Question: I have install Varnish 4.0.1 on Centos along with Apache 2.4.6. The problem is why I can't access the website. Have a look at the 'netstat' below

What else to check to make it run as usual. Here is more config from 'httpd.conf'
'''
#
# Listen: Allows you to bind Apache to specific IP addresses and/or
# ports, instead of the default. See also the <VirtualHost>
# directive.
#
# Change this to Listen on specific IP addresses as shown below to
# prevent Apache from glomming onto all bound IP addresses.
#
#Listen 12.34.56.78:80
Listen 127.0.0.1:8080
#
# ServerName gives the name and port that the server uses to identify itself.
# This can often be determined automatically, but we recommend you specify
# it explicitly to prevent problems during startup.
#
# If your host doesn't have a registered DNS name, enter its IP address here.
#
ServerName example.my:8080
'''
I follow a step-by-step from this <URL> modify the 'SELinux' but i have undo to previous value which is 'disabled'
'''
# This file controls the state of SELinux on the system.
# SELINUX= can take one of these three values:
# enforcing - SELinux security policy is enforced.
# permissive - SELinux prints warnings instead of enforcing.
# disabled - No SELinux policy is loaded.
SELINUX=disabled
# SELINUXTYPE= can take one of these two values:
# targeted - Targeted processes are protected,
# minimum - Modification of targeted policy. Only selected processes are protected.
# mls - Multi Level Security protection.
SELINUXTYPE=targeted
'''
and the tutorial also make me to modify the iptables, and same above i have it revert to original
'''
# sample configuration for iptables service
# you can edit this manually or use system-config-firewall
# please do not ask us to add additional ports/services to this default configuration
*filter
:INPUT ACCEPT [0:0]
:FORWARD ACCEPT [0:0]
:OUTPUT ACCEPT [0:0]
-A INPUT -m state --state RELATED,ESTABLISHED -j ACCEPT
-A INPUT -p icmp -j ACCEPT
-A INPUT -i lo -j ACCEPT
-A INPUT -p tcp -m state --state NEW -m tcp --dport 22 -j ACCEPT
-A INPUT -j REJECT --reject-with icmp-host-prohibited
-A FORWARD -j REJECT --reject-with icmp-host-prohibited
COMMIT
'''
and here is my 'default.vcl'
'''
# Default backend definition. Set this to point to your content server.
backend default {
.host = "127.0.0.1";
.port = "8080";
.max_connections = 15;
.connect_timeout = 4.0s;
.first_byte_timeout = 600s;
.between_bytes_timeout = 600s;
}
'''
and 'varnish.params'
'''
# Varnish environment configuration description. This was derived from
# the old style sysconfig/defaults settings
# Set this to 1 to make systemd reload try to switch vcl without restart.
RELOAD_VCL=1
# Main configuration file. You probably want to change it.
VARNISH_VCL_CONF=/etc/varnish/default.vcl
# Default address and port to bind to. Blank address means all IPv4
# and IPv6 interfaces, otherwise specify a host name, an IPv4 dotted
# quad, or an IPv6 address in brackets.
#VARNISH_LISTEN_ADDRESS=127.0.0.1
VARNISH_LISTEN_PORT=80
# Admin interface listen address and port
VARNISH_ADMIN_LISTEN_ADDRESS=127.0.0.1
VARNISH_ADMIN_LISTEN_PORT=6082
# Shared secret file for admin interface
VARNISH_SECRET_FILE=/etc/varnish/secret
# Backend storage specification, see Storage Types in the varnishd(5)
# man page for details.
#VARNISH_STORAGE="file,/var/lib/varnish/varnish_storage.bin,1G"
VARNISH_STORAGE="malloc,256m"
# Default TTL used when the backend does not specify one
VARNISH_TTL=120
# User and group for the varnishd worker processes
VARNISH_USER=varnish
VARNISH_GROUP=varnish
# Other options, see the man page varnishd(1)
#DAEMON_OPTS="-a :80 -p thread_pool_min=5 -p thread_pool_max=500 -p thread_pool_timeout=300"
'''
'access_log' in httpd folder
'''
127.0.0.1 - - [19/Dec/2014:10:10:29 +0800] "OPTIONS * HTTP/1.0" 200 - "-" "Apache/2.4.6 (CentOS) (internal dummy connection)"
127.0.0.1 - - [19/Dec/2014:10:10:29 +0800] "OPTIONS * HTTP/1.0" 200 - "-" "Apache/2.4.6 (CentOS) (internal dummy connection)"
127.0.0.1 - - [19/Dec/2014:10:10:29 +0800] "OPTIONS * HTTP/1.0" 200 - "-" "Apache/2.4.6 (CentOS) (internal dummy connection)"
127.0.0.1 - - [19/Dec/2014:11:08:39 +0800] "OPTIONS * HTTP/1.0" 200 - "-" "Apache/2.4.6 (CentOS) (internal dummy connection)"
127.0.0.1 - - [19/Dec/2014:11:08:39 +0800] "OPTIONS * HTTP/1.0" 200 - "-" "Apache/2.4.6 (CentOS) (internal dummy connection)"
127.0.0.1 - - [19/Dec/2014:11:08:39 +0800] "OPTIONS * HTTP/1.0" 200 - "-" "Apache/2.4.6 (CentOS) (internal dummy connection)"
127.0.0.1 - - [19/Dec/2014:11:08:39 +0800] "OPTIONS * HTTP/1.0" 200 - "-" "Apache/2.4.6 (CentOS) (internal dummy connection)"
127.0.0.1 - - [19/Dec/2014:11:08:39 +0800] "OPTIONS * HTTP/1.0" 200 - "-" "Apache/2.4.6 (CentOS) (internal dummy connection)"
127.0.0.1 - - [19/Dec/2014:11:24:16 +0800] "OPTIONS * HTTP/1.0" 200 - "-" "Apache/2.4.6 (CentOS) (internal dummy connection)"
127.0.0.1 - - [19/Dec/2014:11:24:16 +0800] "OPTIONS * HTTP/1.0" 200 - "-" "Apache/2.4.6 (CentOS) (internal dummy connection)"
127.0.0.1 - - [19/Dec/2014:11:24:16 +0800] "OPTIONS * HTTP/1.0" 200 - "-" "Apache/2.4.6 (CentOS) (internal dummy connection)"
'''
and here what I found on 'error_log'
'''
[Fri Dec 19 11:50:38.<PHONE>] [mpm_prefork:notice] [pid 8182] AH00170: caught SIGWINCH, shutting down gracefully
[Fri Dec 19 11:50:39.<PHONE>] [suexec:notice] [pid 8610] AH01232: suEXEC mechanism enabled (wrapper: /usr/sbin/suexec)
[Fri Dec 19 11:50:39.<PHONE>] [mpm_prefork:notice] [pid 8610] AH00163: Apache/2.4.6 (CentOS) configured -- resuming normal operations
[Fri Dec 19 11:50:39.<PHONE>] [core:notice] [pid 8610] AH00094: Command line: '/usr/sbin/httpd -D FOREGROUND'
'''
here the 'varnishstat'
'''
Uptime mgt: 0+00:25:46
Uptime child: 0+00:25:46
NAME CURRENT CHANGE AVERAGE AVG_10 AVG_100 AVG_1000
MAIN.uptime 1546 1.00 1.00 1.00 1.00 1.00
MAIN.pools 2 0.00 . 2.00 2.00 2.00
MAIN.threads 200 0.00 . 200.00 200.00 200.00
MAIN.threads_created 200 0.00 . 0.00 0.00 0.00
MAIN.n_backend 1 0.00 . 1.00 1.00 1.00
MAIN.n_vcl 1 0.00 . 0.00 0.00 0.00
MAIN.bans 1 0.00 . 1.00 1.00 1.00
MGT.uptime 1546 1.00 1.00 1.00 1.00 1.00
SMA.s0.g_space 268435456 0.00 . 268435456.00 268435456.00 268435456.00
'''
what else have I to check. Apreciate your help on this. Thanks
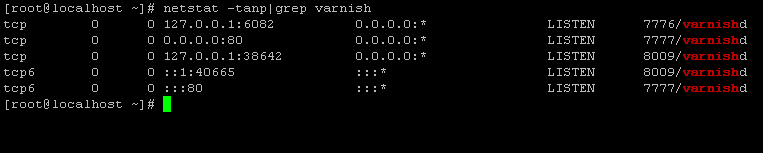
Answer: You need to allow traffic from the Internet to port 80. Edit the iptables config as follows:
'''
# sample configuration for iptables service
# you can edit this manually or use system-config-firewall
# please do not ask us to add additional ports/services to this default configuration
*filter
:INPUT ACCEPT [0:0]
:FORWARD ACCEPT [0:0]
:OUTPUT ACCEPT [0:0]
-A INPUT -m state --state RELATED,ESTABLISHED -j ACCEPT
-A INPUT -p icmp -j ACCEPT
-A INPUT -i lo -j ACCEPT
-A INPUT -p tcp -m state --state NEW -m tcp --dport 22 -j ACCEPT
-A INPUT -p tcp -m state --state NEW -m tcp --dport 80 -j ACCEPT
-A INPUT -j REJECT --reject-with icmp-host-prohibited
-A FORWARD -j REJECT --reject-with icmp-host-prohibited
COMMIT
'''
That is, add
'-A INPUT -p tcp -m state --state NEW -m tcp --dport 80 -j ACCEPT'
below the line
'-A INPUT -p tcp -m state --state NEW -m tcp --dport 22 -j ACCEPT'
Then restart iptables or reload the config.